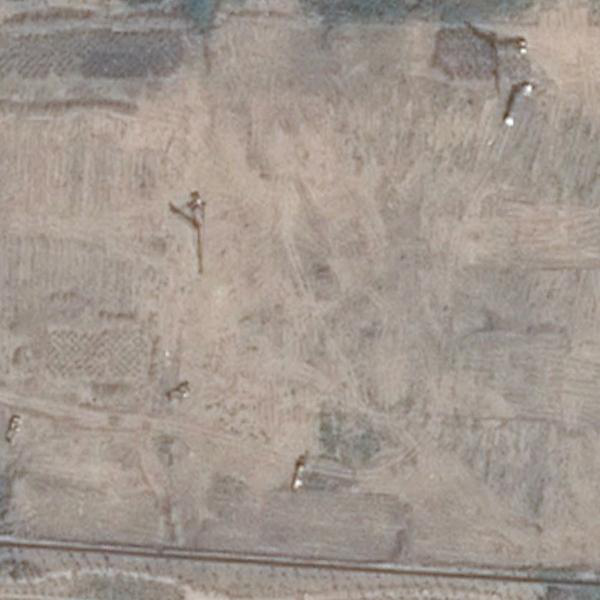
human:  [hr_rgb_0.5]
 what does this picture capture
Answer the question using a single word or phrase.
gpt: bare land